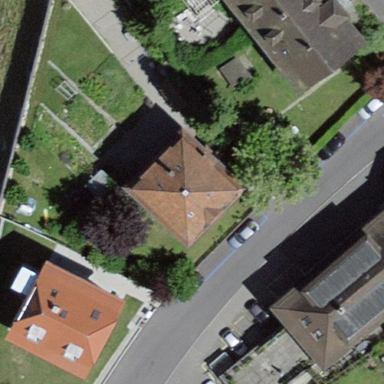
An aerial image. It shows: Detached building with half-hipped roof shape.